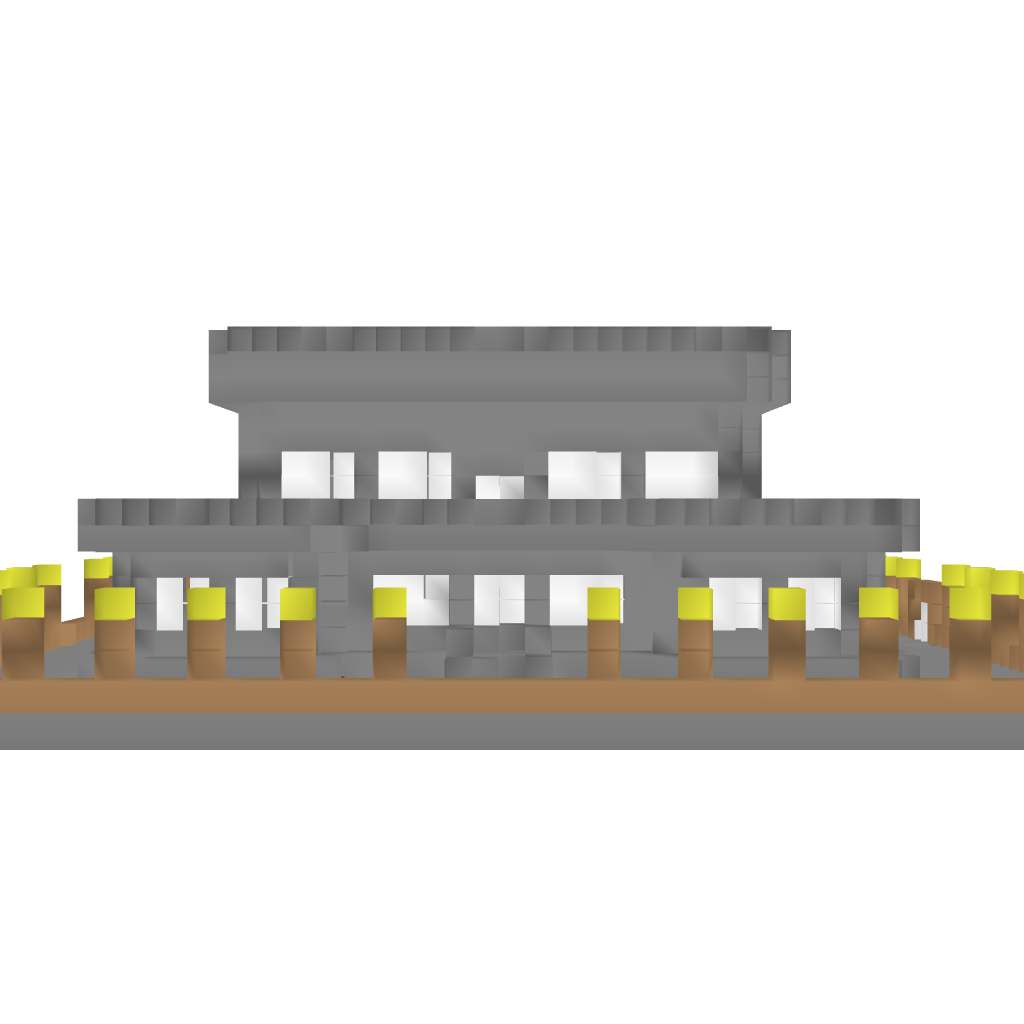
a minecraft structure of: big castle house good quality